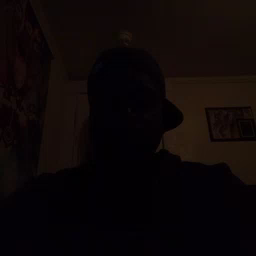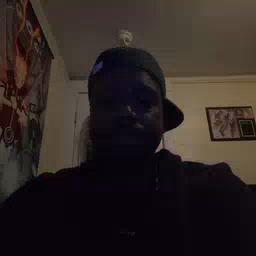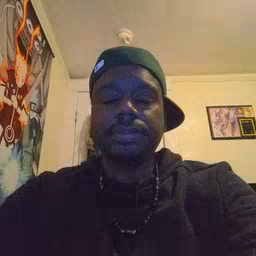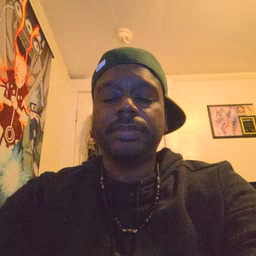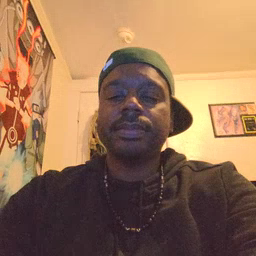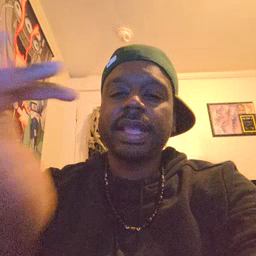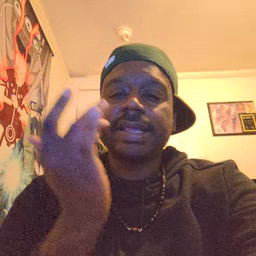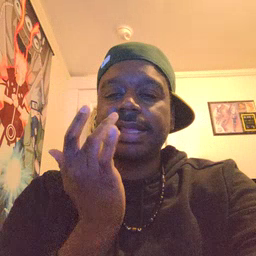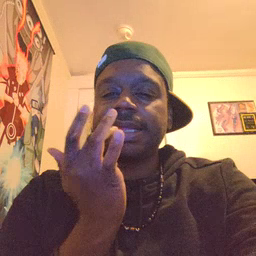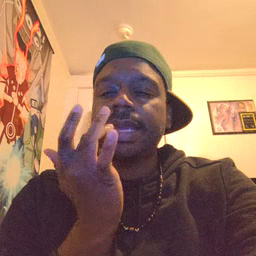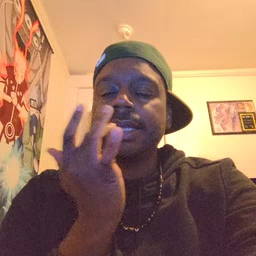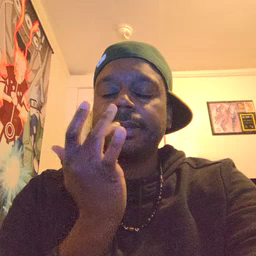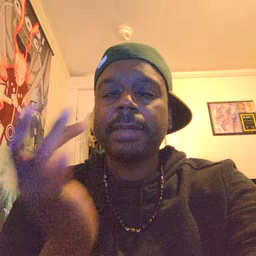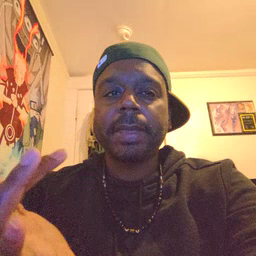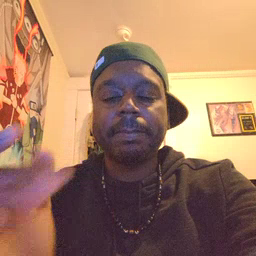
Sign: taste